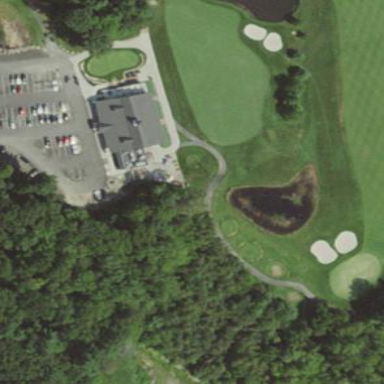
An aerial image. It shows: Golf fairway surrounded by grass.